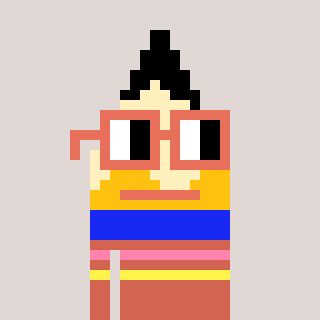
a pixel art character with square orange glasses, a pencil-shaped head and a peachy-colored body on a warm background